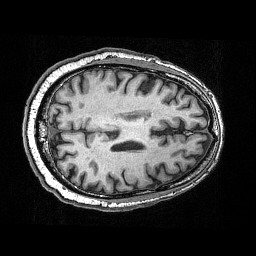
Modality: T1w
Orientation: axial
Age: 61
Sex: male
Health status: ill
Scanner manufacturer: siemens
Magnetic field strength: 3 T
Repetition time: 0.0025 s
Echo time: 0.00336 s